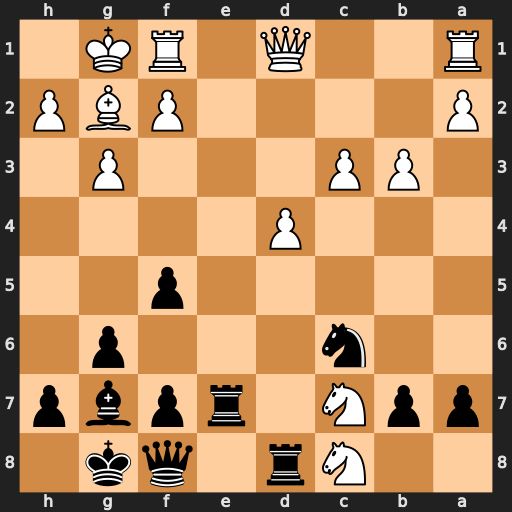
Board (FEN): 2Nr1qk1/ppN1rpbp/2n3p1/5p2/3P4/1PP3P1/P4PBP/R2Q1RK1
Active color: b
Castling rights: -
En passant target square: -
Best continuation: Rxc7 Nxa7 Nxa7